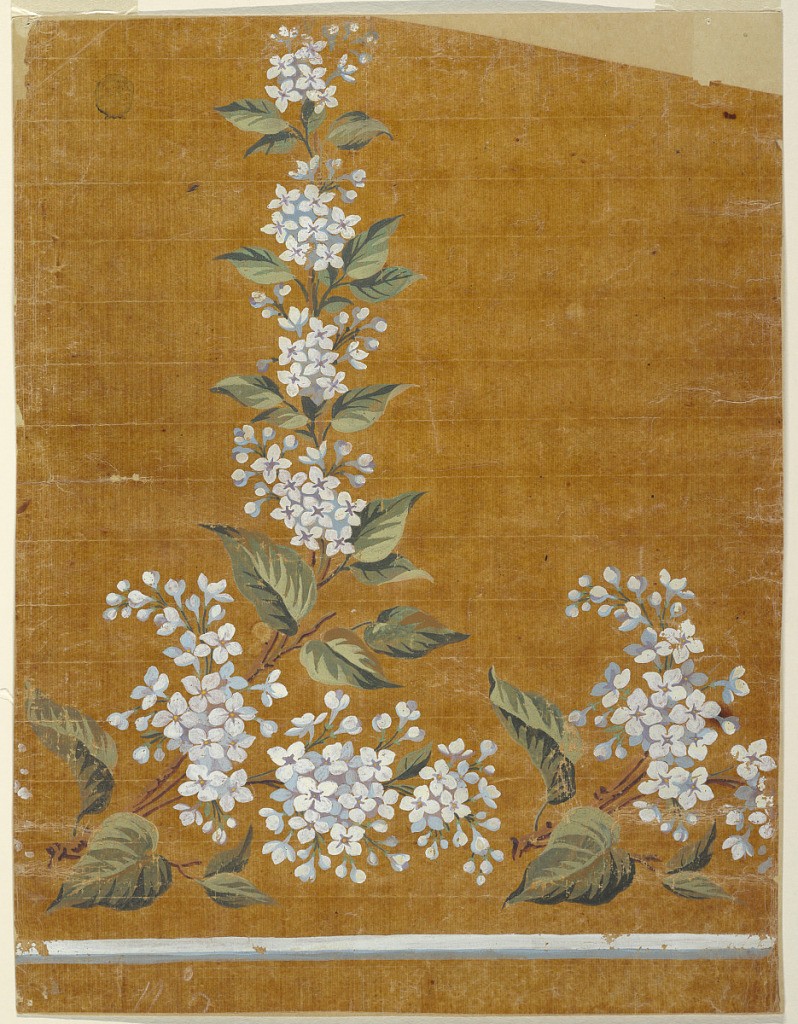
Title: Design for the Border Motif of a Woven Fabric of the "Fabrique de St. Ruf"
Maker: Fabrique de Saint Ruf, Lyon, France
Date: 1800–1825
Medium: Brush and gouache on oily tracing paper
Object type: Drawing
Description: Boughs with leaves and and bluish blossoms stand over a white and blue stripe. One bough and the lower part of a second one are shown.